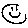
Label: smiley face